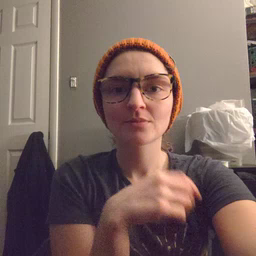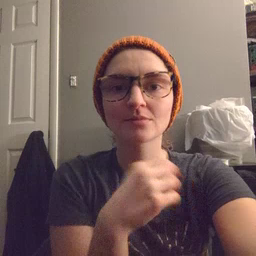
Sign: underwear